Current action and preconditions to check: path_clear

Your task: For each precondition in the list above, predict whether it will hold at this action.

Consider the current scene as observed from the mobile robot's camera, and analyze the predicted future states of all dynamic agents (e.g., people, animals, vehicles, or any moving entities) within the NEXT SECOND.

IMPORTANT: Only answer "very likely" if you are absolutely certain—based on strong, clear evidence—that a dynamic agent will violate the precondition in the predicted future state. Do NOT answer "very likely" for unlikely, ambiguous, or low-probability risks.

Ask yourself for each precondition: Is there a high probability, with clear and convincing evidence, that the predicted future states of any dynamic agent will interfere with the predicted future state of the currently executing action within the NEXT SECOND, causing that precondition to fail?

Assess the risk level based on these predictions. Use "likely" or "very likely" if motions create a clear risk of interference.

Use "neutral" or "improbable" if agents are nearby but their predicted paths are clearly diverging or non-conflicting.

Failure Risk Categories: "very improbable", "improbable", "neutral", "likely", "very likely"

Answer Format: Output ONLY the probability_of_failure value from these categories: "very improbable", "improbable", "neutral", "likely", "very likely"

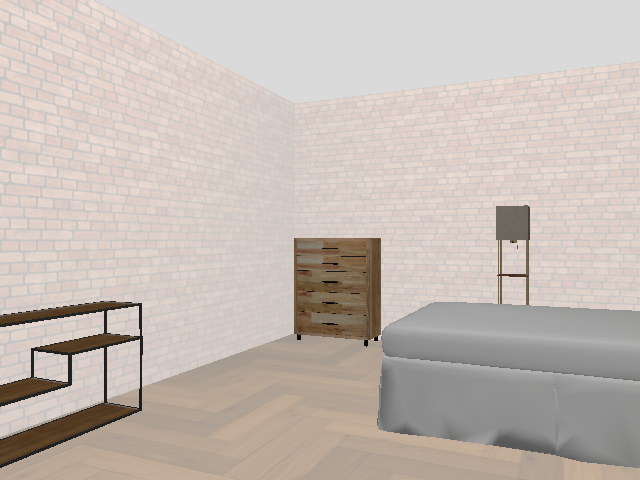

Answer: very improbable